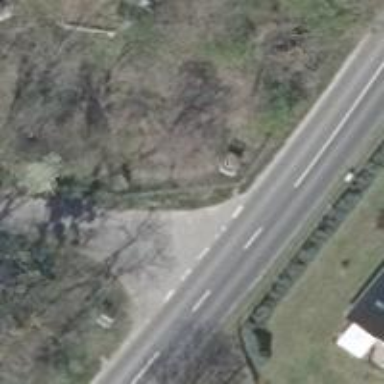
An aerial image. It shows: Emergency access point on the road.